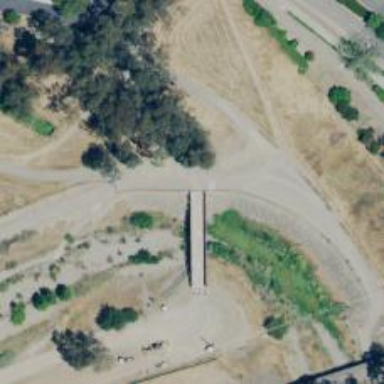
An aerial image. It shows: Bridge for cycleway.